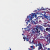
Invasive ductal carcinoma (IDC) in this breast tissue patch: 0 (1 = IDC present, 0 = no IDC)